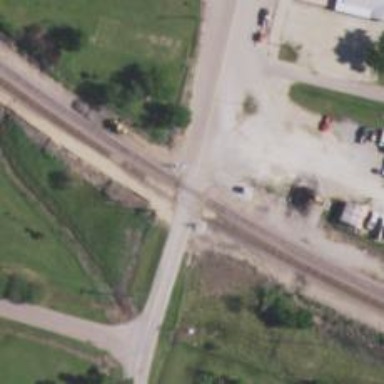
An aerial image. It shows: Level crossing with lights at the railway.